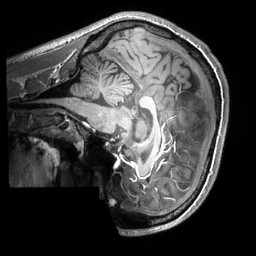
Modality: T1w
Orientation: sagittal
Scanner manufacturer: philips
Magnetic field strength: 7 T
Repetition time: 0.008 s
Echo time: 0.001974 s